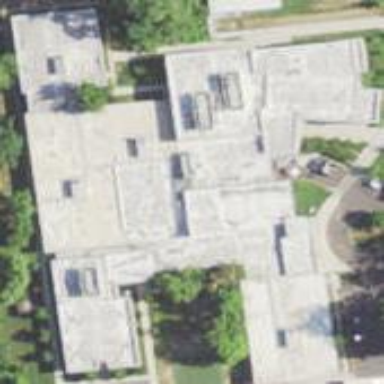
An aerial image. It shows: School building.